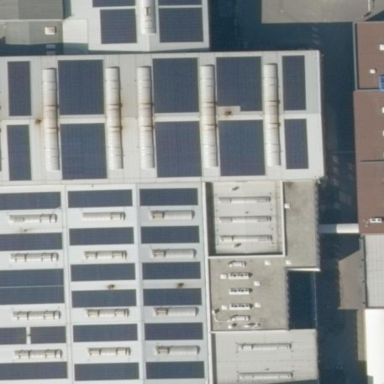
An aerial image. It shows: Industrial building.